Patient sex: F
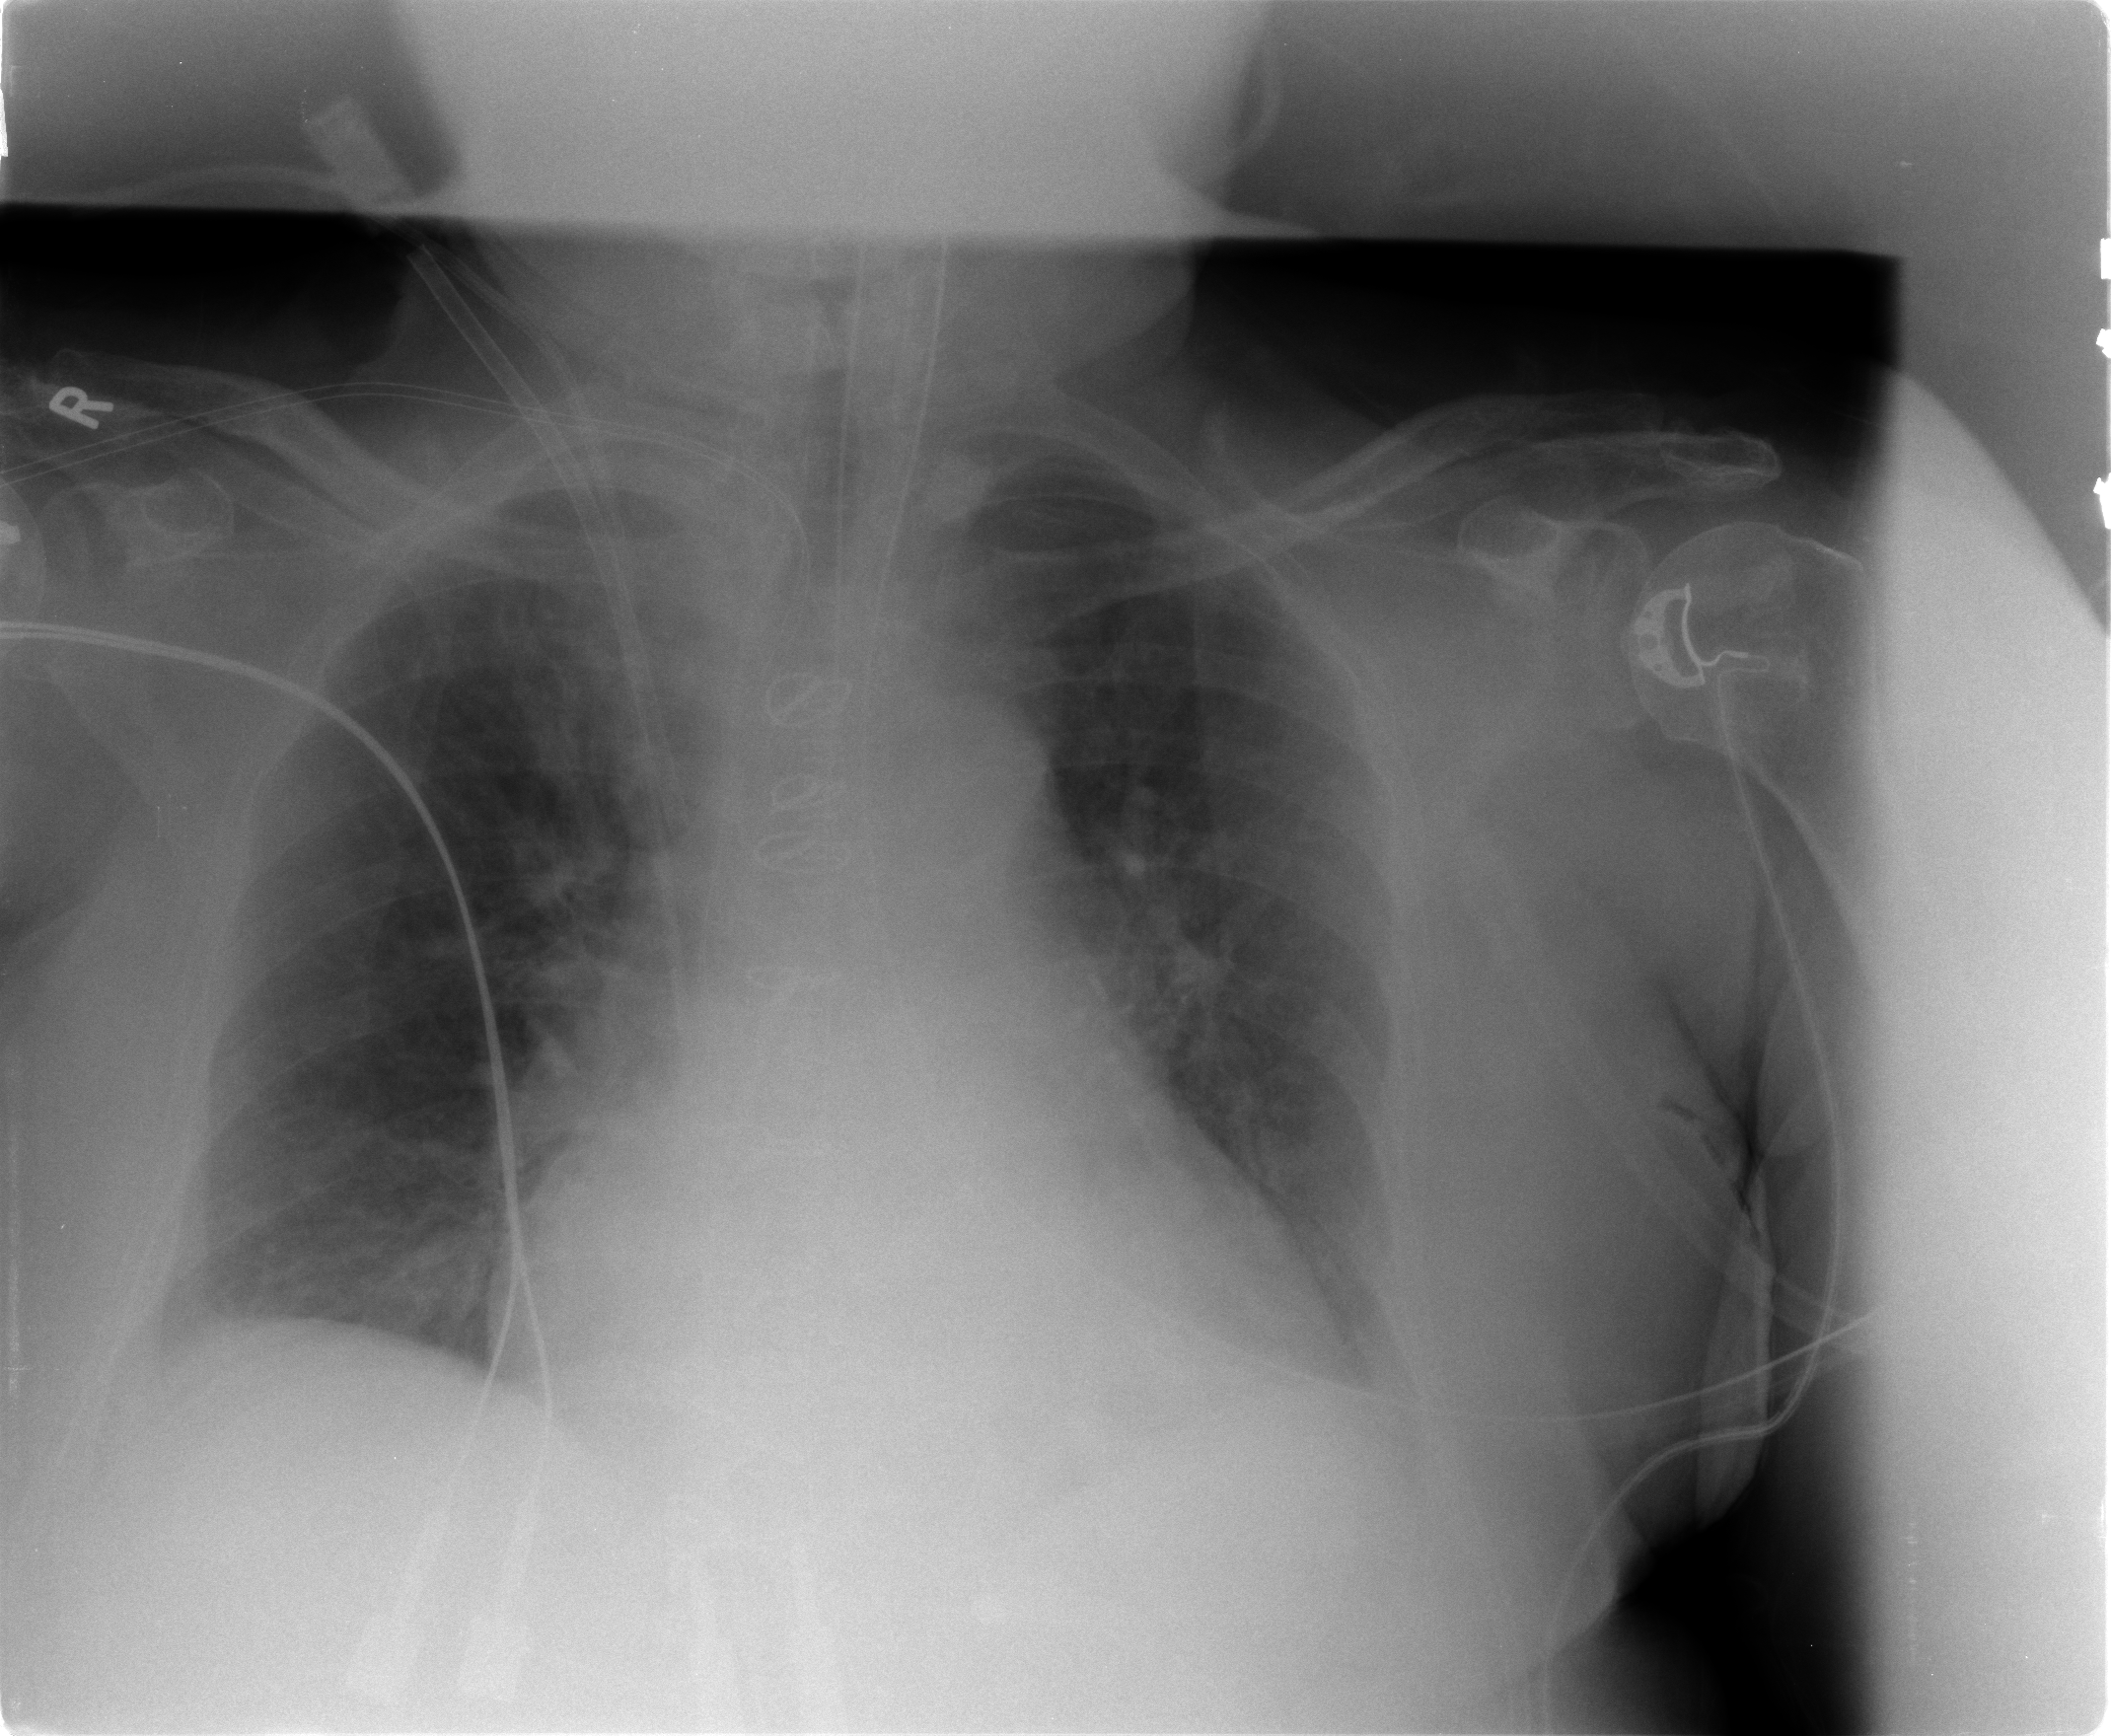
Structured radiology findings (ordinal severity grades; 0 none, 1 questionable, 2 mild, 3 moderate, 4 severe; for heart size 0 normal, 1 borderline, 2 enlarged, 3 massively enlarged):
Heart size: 2
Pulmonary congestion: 1
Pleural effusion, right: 0
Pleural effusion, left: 2
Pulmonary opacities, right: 0
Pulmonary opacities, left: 1
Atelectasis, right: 1
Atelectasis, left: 2